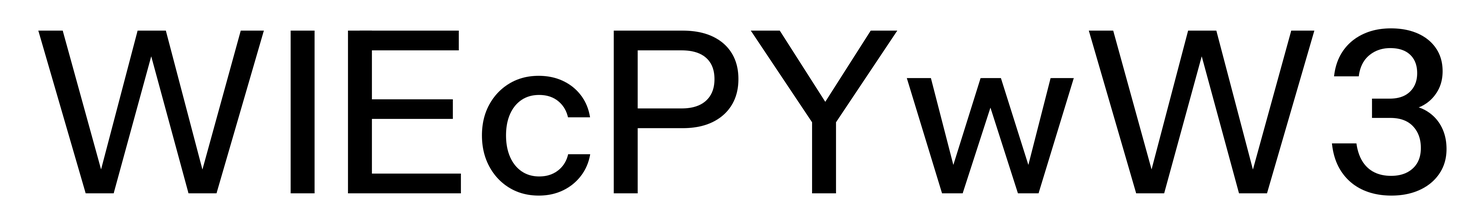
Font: InstrumentSans_Medium